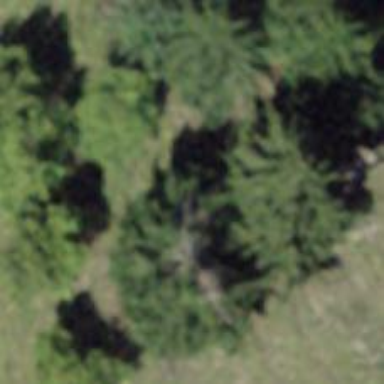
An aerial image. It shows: Forest area.